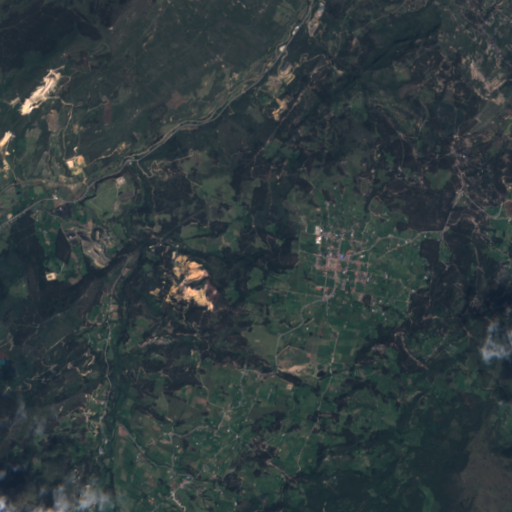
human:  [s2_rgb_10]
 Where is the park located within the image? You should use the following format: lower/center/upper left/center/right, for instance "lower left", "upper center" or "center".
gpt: The park is located in the center of the image.
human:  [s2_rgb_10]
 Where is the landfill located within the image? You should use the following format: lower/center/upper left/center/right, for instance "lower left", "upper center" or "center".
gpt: There is no landfill in the image.